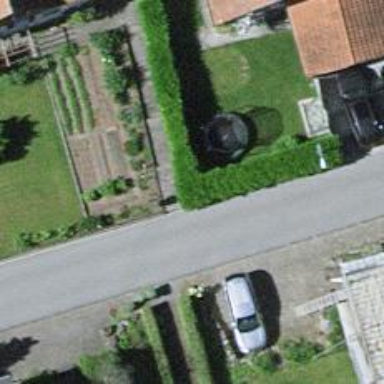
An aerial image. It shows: Hedge acting as barrier.